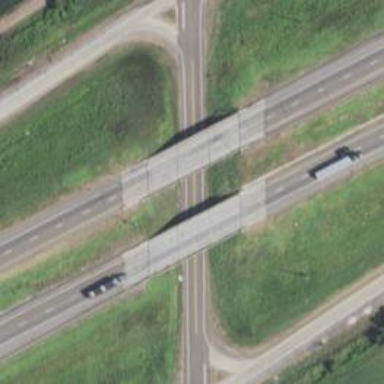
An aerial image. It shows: Beam-structured bridge on motorway.